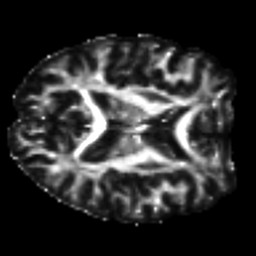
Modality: FA
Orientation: axial
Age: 34
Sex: male
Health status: ill
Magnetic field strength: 3 T
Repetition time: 8.4 s
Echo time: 0.0926 s